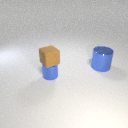
small brown rubber cube above small blue metal cylinder